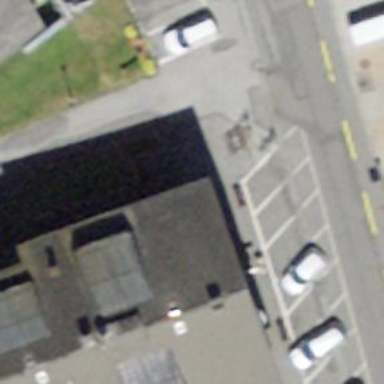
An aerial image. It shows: Outdoor shop.